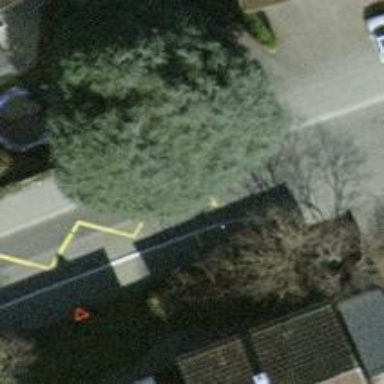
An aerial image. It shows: Public transport stop position.